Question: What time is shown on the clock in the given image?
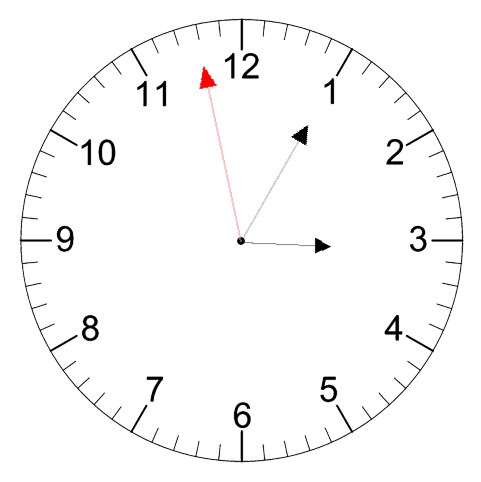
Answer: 03:04:58